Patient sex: M
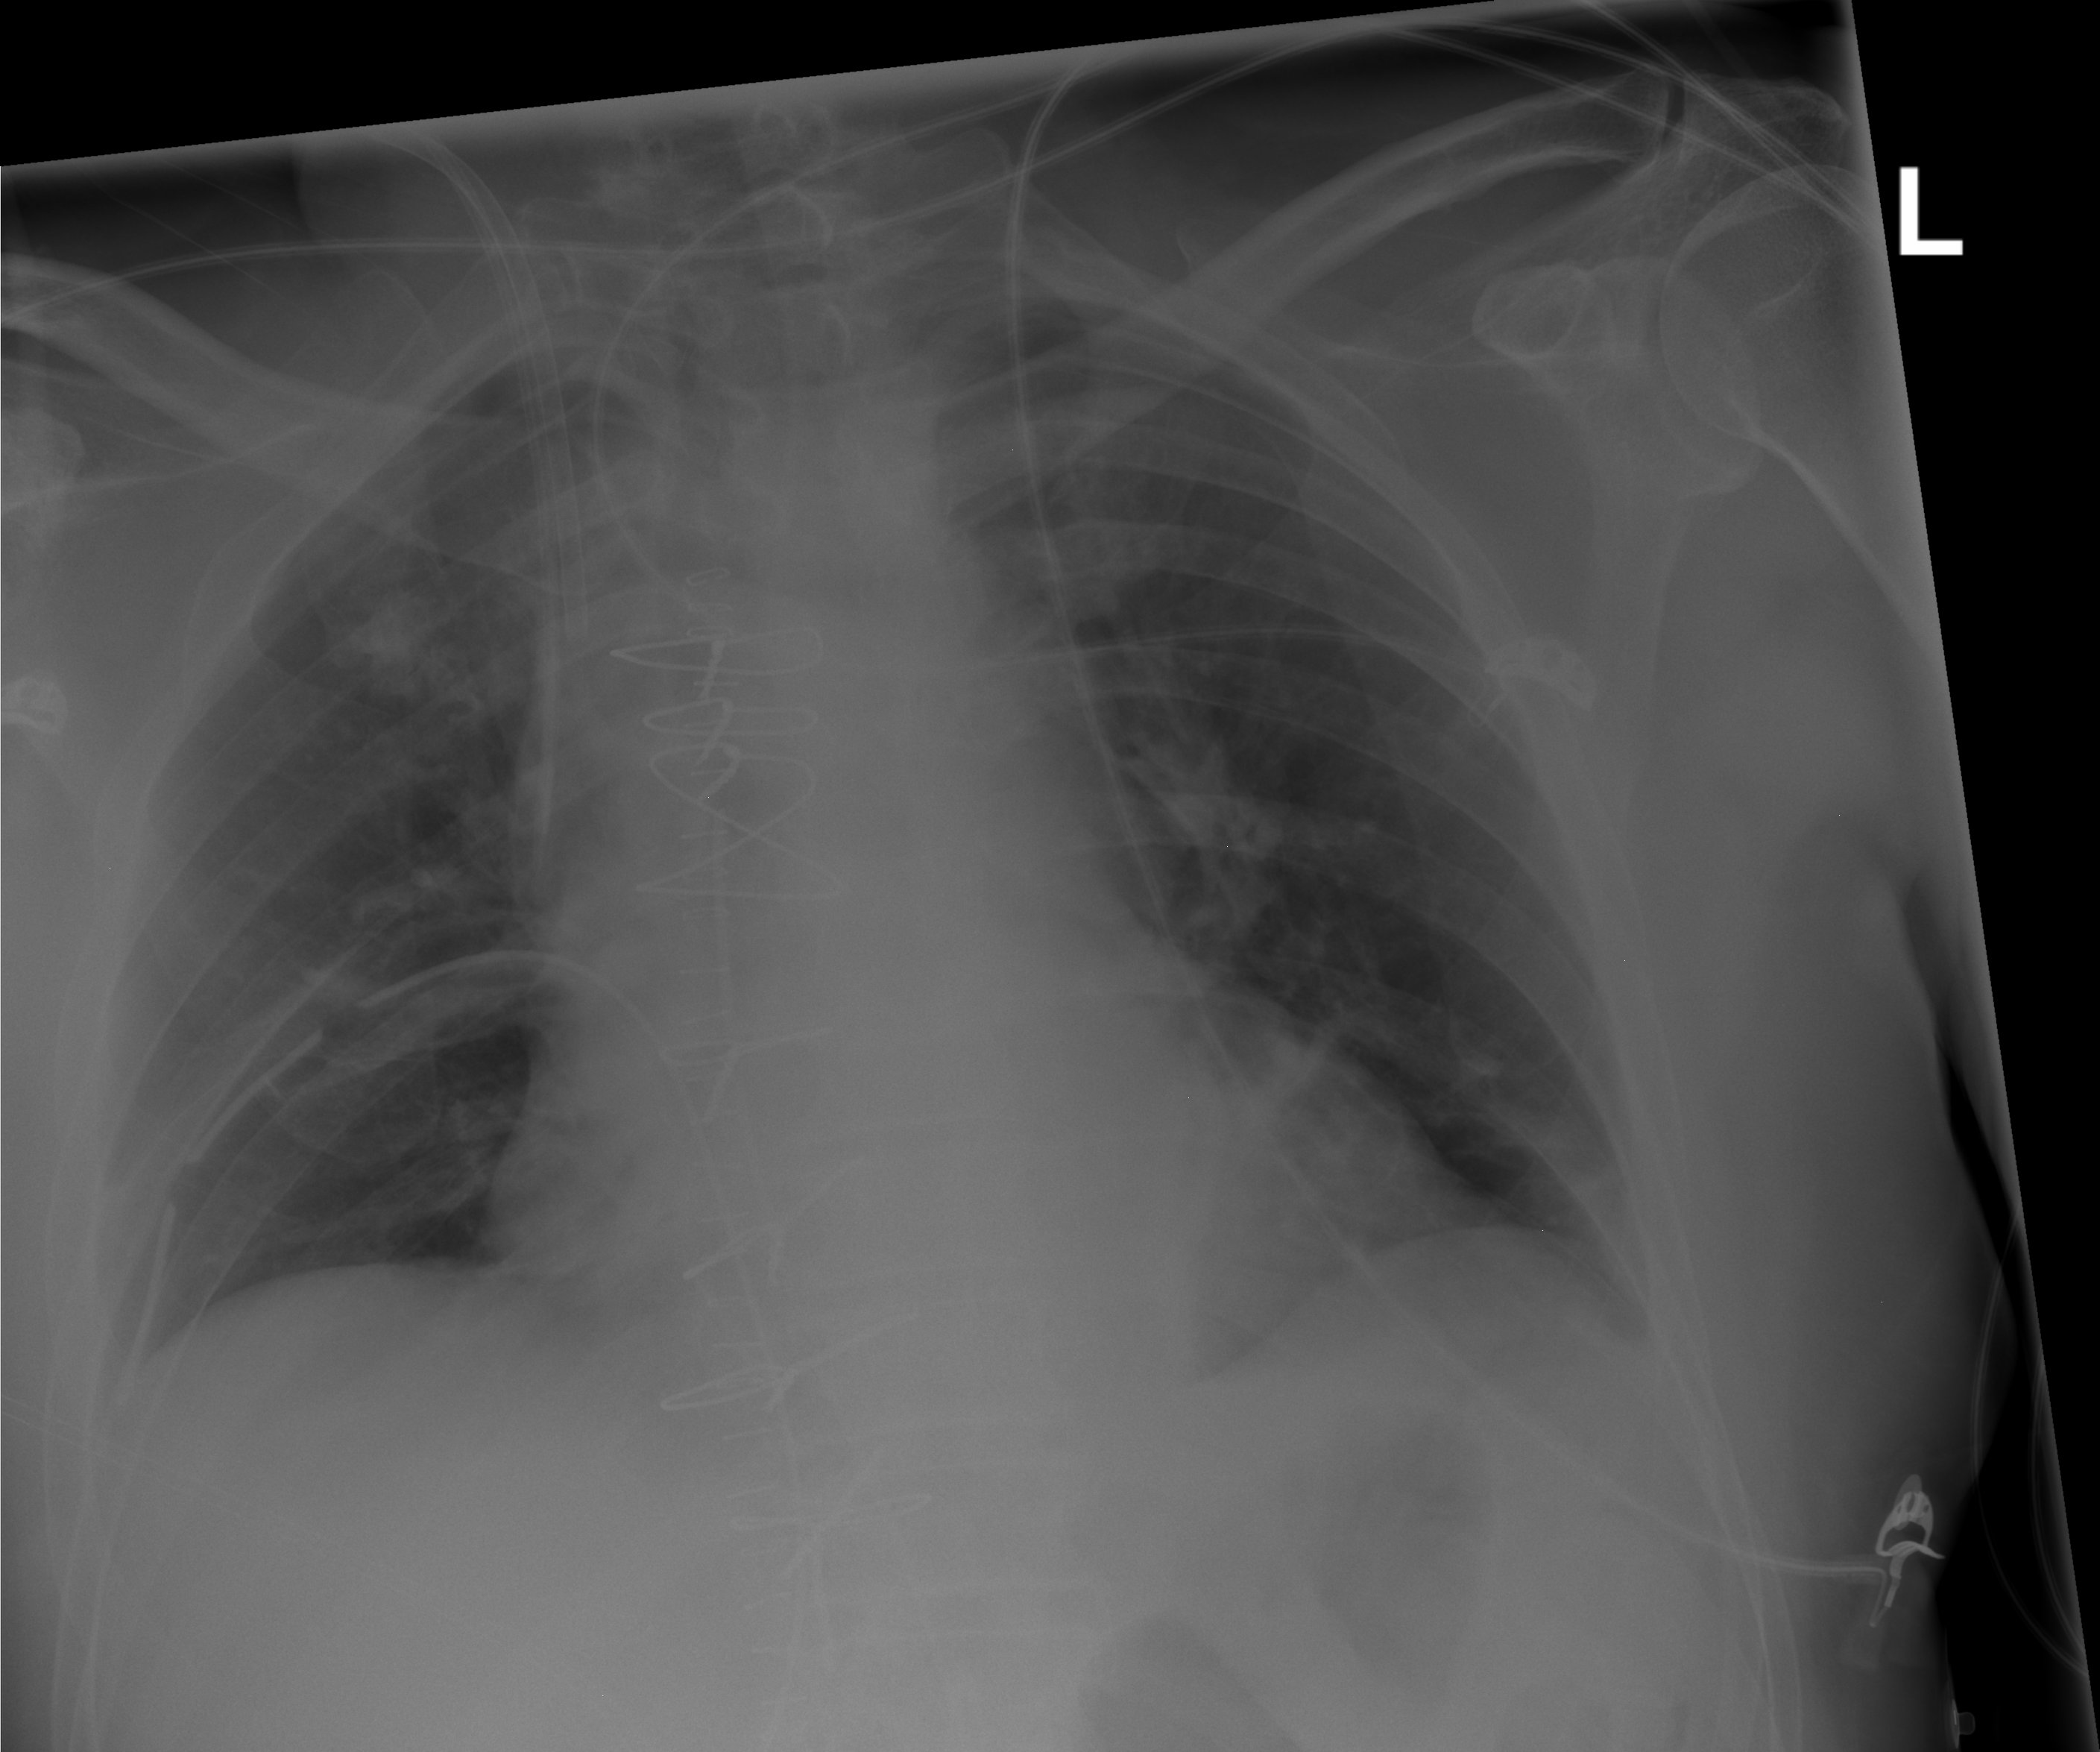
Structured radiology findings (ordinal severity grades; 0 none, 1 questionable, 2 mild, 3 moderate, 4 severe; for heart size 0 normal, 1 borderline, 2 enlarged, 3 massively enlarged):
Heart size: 1
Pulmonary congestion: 0
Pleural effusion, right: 0
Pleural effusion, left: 0
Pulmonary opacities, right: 0
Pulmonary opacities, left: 0
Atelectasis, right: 2
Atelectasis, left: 2